Field crop: tomato
Growth stage: 2
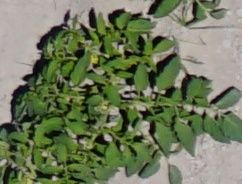
Species: tomato